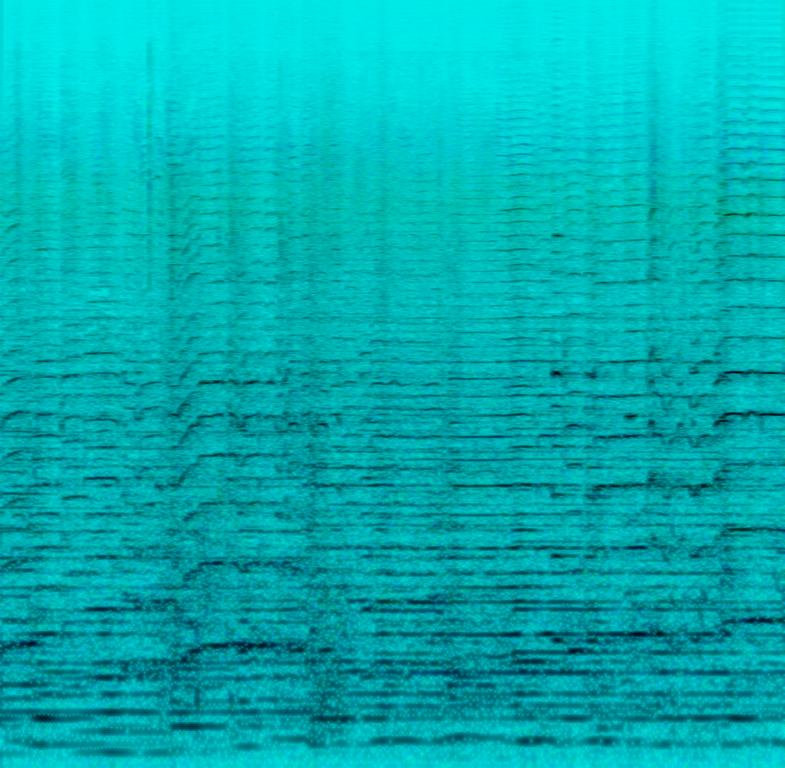
Low fidelity live recording of an instrumental eastern European string ensemble with bowed violin, bowed bass. Crowd noise is audible. No drums are present. There is a feeling of gaiety and levity.